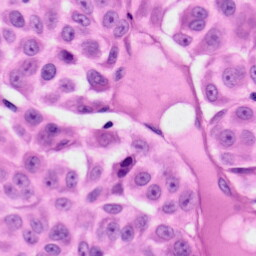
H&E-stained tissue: Skin